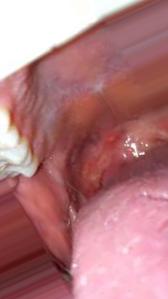
Condition: Mouth Ulcer